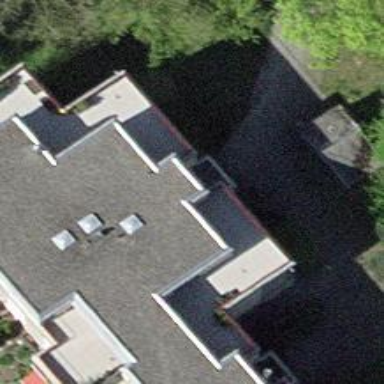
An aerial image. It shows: Residential building with flat roof.